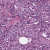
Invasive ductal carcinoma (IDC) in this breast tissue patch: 1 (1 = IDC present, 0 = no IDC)